Question: Is it possible to load images from bottom to top?
Assume that I have a long, very long image that needs . And the content is readable from to , can I do anything to make the browsers to load my image from so users can read it while the image is loading?
Thank you,
This is a funny "" meme related to this question.

---
Thanks to all you guys who have answered my question, here are some solutions I have summary:
# Solution 1: (Derek's answer)
and then display it with '-webkit-transform: scaleY(-1);'
Demo: <URL>
# Solution 2 (aloisdg's answer)
Use 'BMP' format, this way browser will load the image "upwards" but 'BMP' is not a good file type to save big images, but its still a good try since you doesn't need to flip the image at server-side.
Demo: <URL>
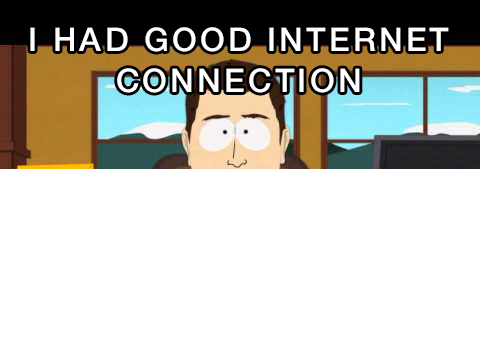
Answer: In fact, you can. Just use 'BMP' format. This format is stored from the bottom.
You can find a sample of image loading upward <URL>
From the Bitmap file format at <URL>:
> [Regarding file header structure] If Height is a positive number, then the image is a "bottom-up" bitmap with the origin in the lower-left corner. If Height is a negative number, then the image is a "top-down" bitmap with the origin in the upper-left corner.
You can find more info on this <URL>.